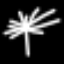
Label: palm tree